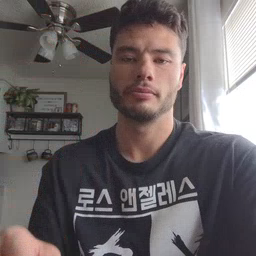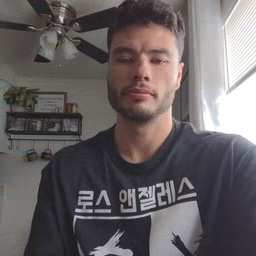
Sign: jump